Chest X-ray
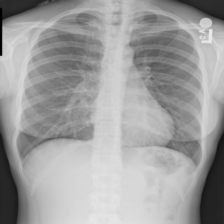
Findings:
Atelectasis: negative
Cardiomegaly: negative
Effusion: negative
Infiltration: negative
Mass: negative
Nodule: negative
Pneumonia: negative
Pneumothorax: negative
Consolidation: negative
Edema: negative
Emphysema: negative
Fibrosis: negative
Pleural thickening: negative
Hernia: negative